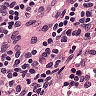
Metastatic tissue present: no